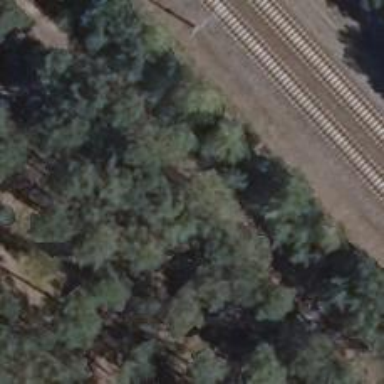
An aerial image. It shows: Track with grade 3 surface.